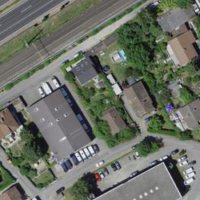
EUNIS habitat code: 57
Species observed at this site:
Ficus carica
Columba palumbus